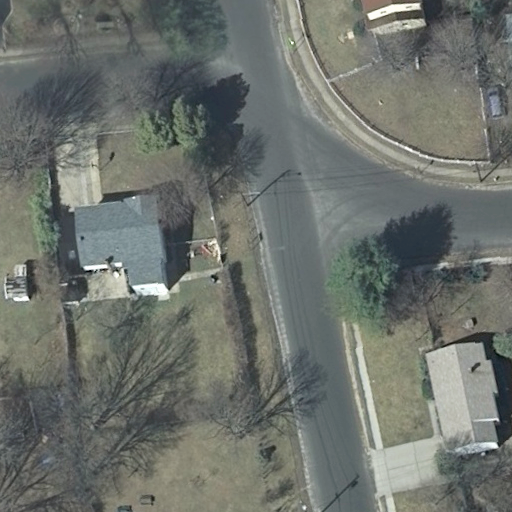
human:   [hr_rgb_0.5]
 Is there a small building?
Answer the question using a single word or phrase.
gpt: no

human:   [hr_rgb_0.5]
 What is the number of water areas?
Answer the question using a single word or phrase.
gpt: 0

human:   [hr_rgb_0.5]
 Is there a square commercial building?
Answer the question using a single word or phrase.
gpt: no

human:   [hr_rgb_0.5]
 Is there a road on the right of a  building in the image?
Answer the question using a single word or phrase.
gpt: yes

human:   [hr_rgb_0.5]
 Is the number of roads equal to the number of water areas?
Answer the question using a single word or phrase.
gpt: no

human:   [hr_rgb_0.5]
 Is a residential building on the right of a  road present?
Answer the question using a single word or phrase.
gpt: yes

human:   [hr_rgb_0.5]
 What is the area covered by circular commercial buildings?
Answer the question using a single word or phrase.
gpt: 0m2

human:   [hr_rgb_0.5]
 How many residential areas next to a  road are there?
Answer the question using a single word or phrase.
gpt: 1

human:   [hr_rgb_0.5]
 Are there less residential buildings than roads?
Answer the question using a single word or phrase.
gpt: no

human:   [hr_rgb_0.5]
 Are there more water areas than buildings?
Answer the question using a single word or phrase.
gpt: no

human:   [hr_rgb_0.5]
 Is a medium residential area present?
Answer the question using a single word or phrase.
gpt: no

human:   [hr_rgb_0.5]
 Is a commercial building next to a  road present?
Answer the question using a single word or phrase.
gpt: no

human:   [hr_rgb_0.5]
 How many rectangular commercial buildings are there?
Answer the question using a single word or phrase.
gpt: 0

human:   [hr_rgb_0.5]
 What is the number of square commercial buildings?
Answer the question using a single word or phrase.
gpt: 0

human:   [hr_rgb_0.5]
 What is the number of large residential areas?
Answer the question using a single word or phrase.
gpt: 1

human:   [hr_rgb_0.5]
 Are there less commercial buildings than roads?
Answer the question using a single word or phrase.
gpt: yes

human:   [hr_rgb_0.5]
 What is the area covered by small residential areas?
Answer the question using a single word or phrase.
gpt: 0m2

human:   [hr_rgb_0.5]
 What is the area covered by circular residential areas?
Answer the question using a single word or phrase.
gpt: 0m2

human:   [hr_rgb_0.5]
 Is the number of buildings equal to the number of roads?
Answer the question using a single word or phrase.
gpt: yes

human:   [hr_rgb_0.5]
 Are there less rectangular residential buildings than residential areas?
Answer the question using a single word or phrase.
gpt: yes

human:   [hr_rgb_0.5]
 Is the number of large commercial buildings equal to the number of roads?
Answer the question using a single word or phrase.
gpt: no

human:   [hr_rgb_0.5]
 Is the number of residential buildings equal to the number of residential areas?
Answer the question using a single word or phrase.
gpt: no

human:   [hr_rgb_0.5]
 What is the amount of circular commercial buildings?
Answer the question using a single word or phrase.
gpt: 0

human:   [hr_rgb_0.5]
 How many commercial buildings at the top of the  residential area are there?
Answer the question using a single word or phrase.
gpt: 0

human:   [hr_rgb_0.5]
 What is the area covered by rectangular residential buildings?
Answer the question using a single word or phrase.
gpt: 0m2

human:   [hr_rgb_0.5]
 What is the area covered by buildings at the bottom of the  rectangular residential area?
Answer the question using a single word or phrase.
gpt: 0m2

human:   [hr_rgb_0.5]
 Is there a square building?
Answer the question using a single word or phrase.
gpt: no

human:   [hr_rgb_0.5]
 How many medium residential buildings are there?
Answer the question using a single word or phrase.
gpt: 3

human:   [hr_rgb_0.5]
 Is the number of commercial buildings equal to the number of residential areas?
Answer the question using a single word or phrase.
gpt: no

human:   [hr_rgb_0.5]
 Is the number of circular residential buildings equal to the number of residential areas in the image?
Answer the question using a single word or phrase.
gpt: no

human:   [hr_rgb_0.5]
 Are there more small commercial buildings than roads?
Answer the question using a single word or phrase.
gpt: no

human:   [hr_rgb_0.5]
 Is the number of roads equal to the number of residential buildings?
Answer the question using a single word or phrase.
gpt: yes

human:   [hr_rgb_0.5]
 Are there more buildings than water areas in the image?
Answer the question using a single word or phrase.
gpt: yes

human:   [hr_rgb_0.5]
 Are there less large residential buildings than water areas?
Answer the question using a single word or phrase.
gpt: no

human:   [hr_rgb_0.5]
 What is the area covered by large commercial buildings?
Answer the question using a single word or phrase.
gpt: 0m2

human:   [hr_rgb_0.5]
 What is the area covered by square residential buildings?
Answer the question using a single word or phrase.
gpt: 0m2